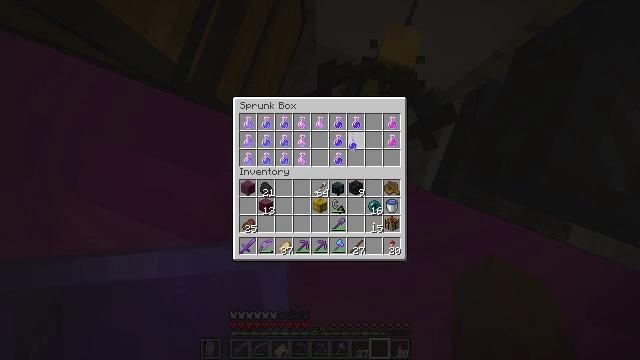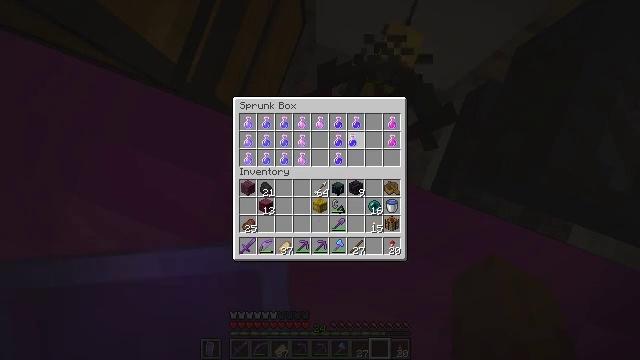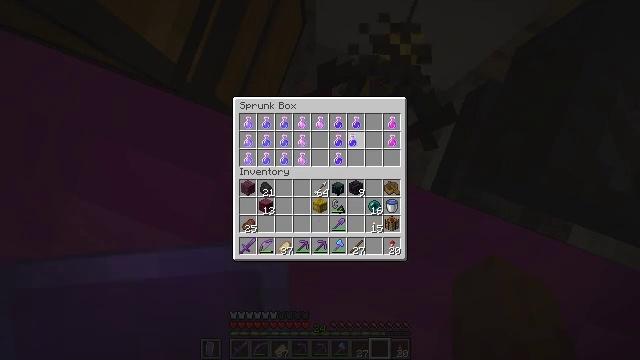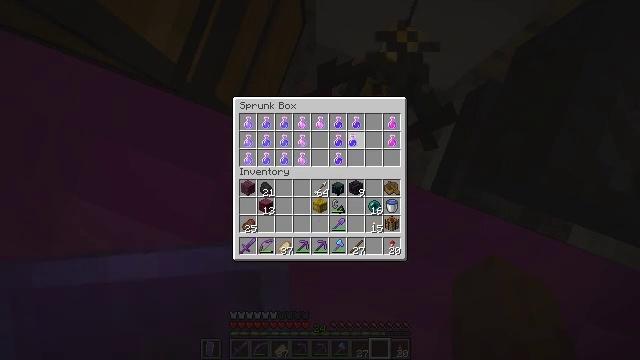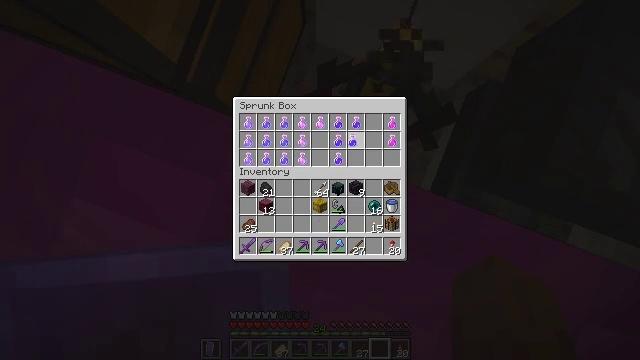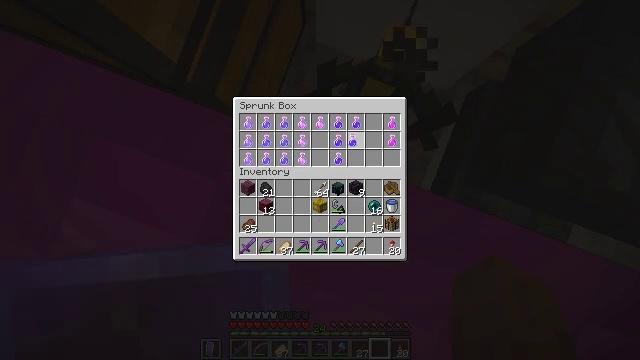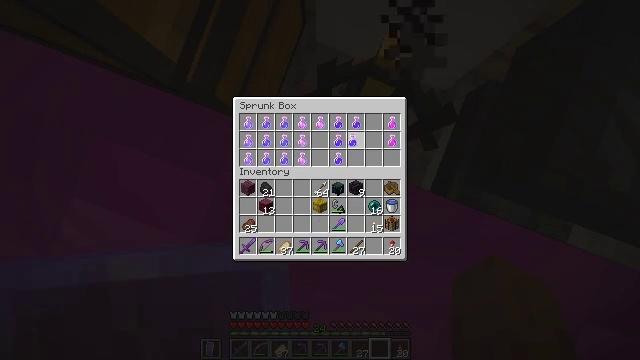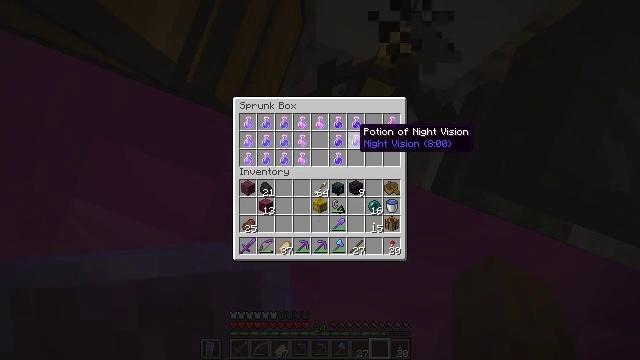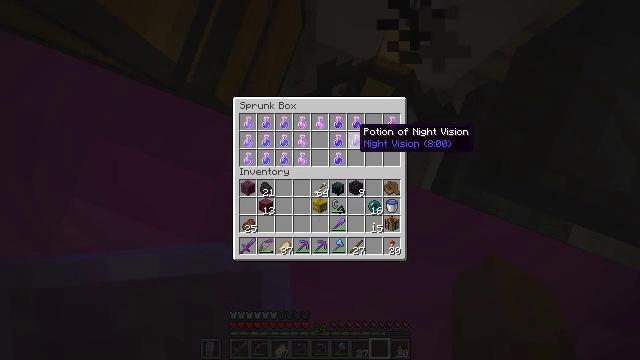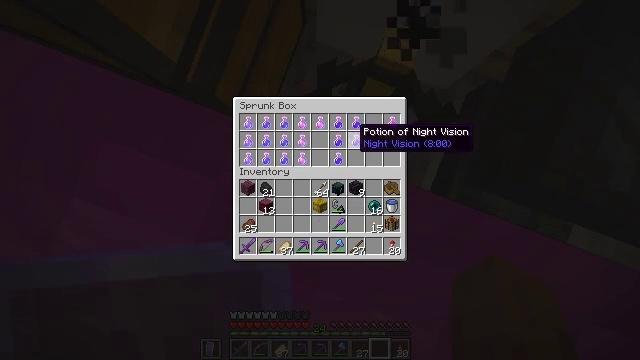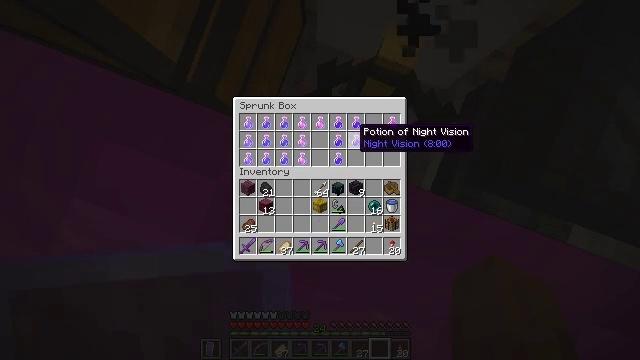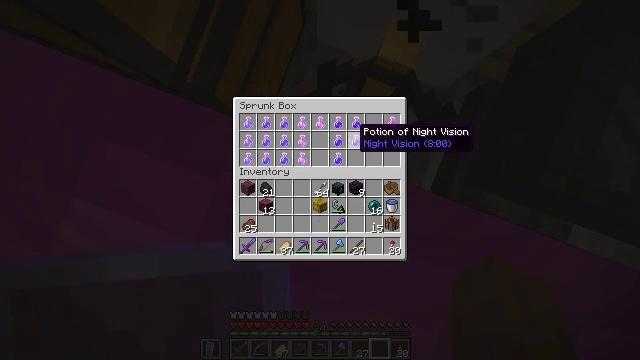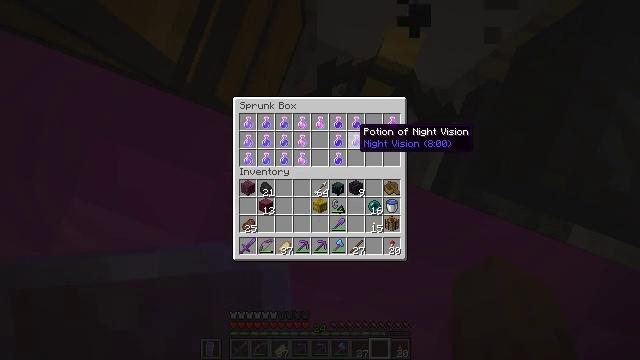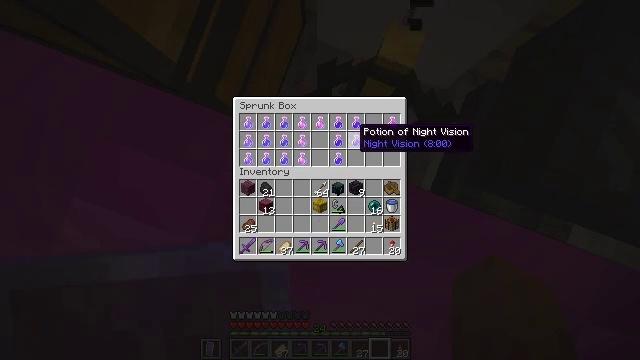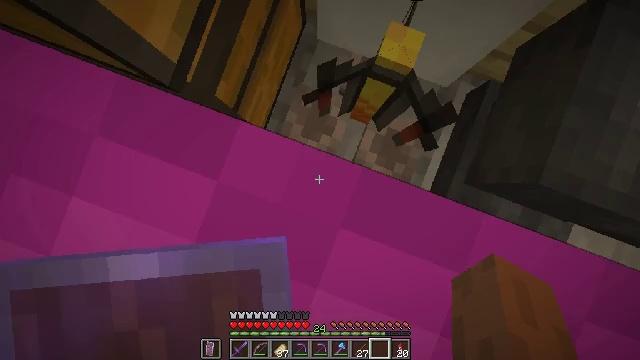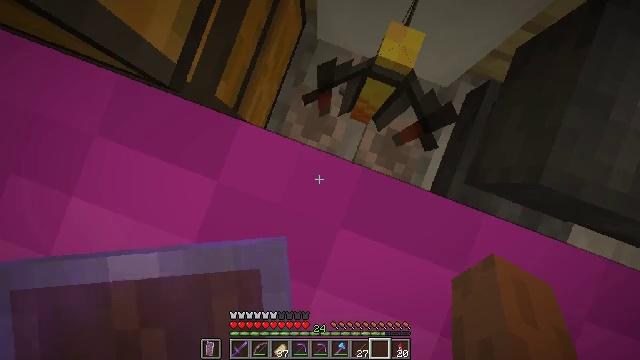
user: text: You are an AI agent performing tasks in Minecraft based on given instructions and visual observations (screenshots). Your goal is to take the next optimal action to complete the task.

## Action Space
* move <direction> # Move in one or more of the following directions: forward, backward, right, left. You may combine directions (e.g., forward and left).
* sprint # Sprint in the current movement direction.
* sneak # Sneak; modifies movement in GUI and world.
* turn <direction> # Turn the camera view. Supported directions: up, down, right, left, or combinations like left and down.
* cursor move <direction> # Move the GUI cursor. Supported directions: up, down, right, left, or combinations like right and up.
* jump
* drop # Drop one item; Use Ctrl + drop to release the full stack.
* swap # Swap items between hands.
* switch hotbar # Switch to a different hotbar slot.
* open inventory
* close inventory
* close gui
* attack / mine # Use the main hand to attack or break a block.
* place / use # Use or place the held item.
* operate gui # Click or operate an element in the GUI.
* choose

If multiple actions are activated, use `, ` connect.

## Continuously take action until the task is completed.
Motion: motion action
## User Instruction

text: Gather the magenta shulker box from the ground.
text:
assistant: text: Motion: no_op
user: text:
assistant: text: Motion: no_op
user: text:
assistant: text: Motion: no_op
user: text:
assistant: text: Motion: attack / mine
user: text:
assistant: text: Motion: attack / mine
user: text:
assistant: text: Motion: attack / mine
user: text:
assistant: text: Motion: no_op
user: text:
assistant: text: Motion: no_op
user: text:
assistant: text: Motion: no_op
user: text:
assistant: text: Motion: no_op
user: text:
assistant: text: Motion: no_op
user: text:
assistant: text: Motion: no_op
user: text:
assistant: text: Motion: no_op
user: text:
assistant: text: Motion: no_op
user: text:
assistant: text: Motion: no_op
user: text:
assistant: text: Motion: turn left
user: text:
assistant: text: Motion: turn left and down
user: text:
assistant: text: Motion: turn left and up
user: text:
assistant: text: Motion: turn left and up
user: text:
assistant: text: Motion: turn left and up
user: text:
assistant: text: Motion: turn left and up
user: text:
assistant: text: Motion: turn left
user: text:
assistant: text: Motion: turn left
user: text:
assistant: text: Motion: turn left
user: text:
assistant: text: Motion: turn left
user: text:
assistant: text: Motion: turn left
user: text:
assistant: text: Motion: turn left
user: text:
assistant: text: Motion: turn left
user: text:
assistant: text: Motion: no_op
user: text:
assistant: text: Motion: no_op